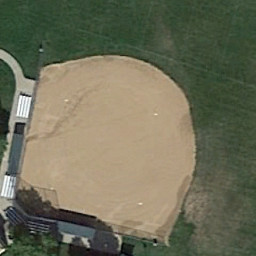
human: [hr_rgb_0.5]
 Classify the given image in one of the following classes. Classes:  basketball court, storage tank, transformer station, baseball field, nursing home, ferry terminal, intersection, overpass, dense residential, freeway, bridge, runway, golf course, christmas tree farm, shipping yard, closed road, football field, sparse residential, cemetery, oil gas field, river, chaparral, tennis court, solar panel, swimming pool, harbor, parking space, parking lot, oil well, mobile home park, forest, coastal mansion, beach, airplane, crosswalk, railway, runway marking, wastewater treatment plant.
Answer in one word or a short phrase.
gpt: baseball field